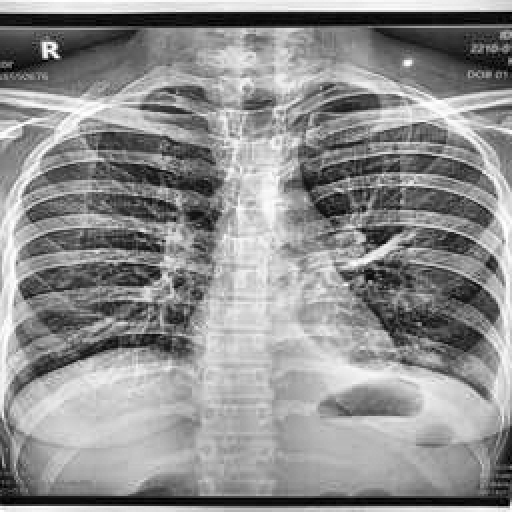
Finding: TUBERCULOSIS